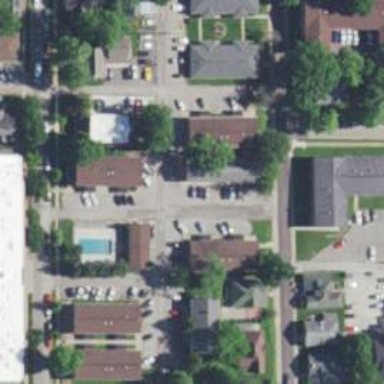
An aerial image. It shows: Alleyway designated as service road.